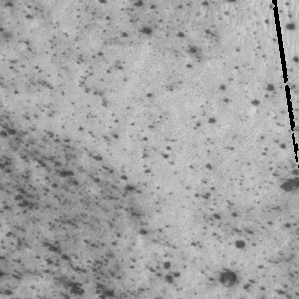
Label: frost